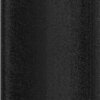
Label: dusty